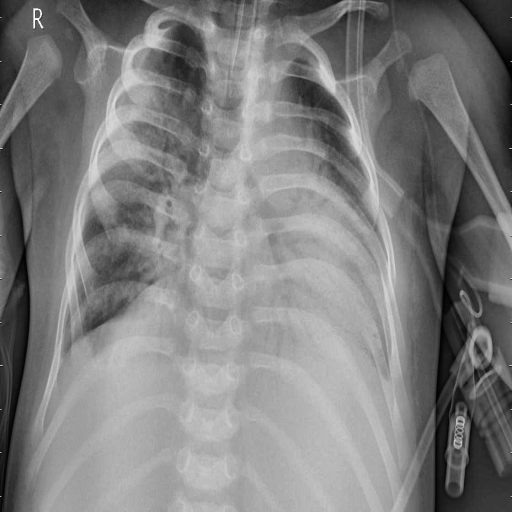
Finding: PNEUMONIA